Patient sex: M
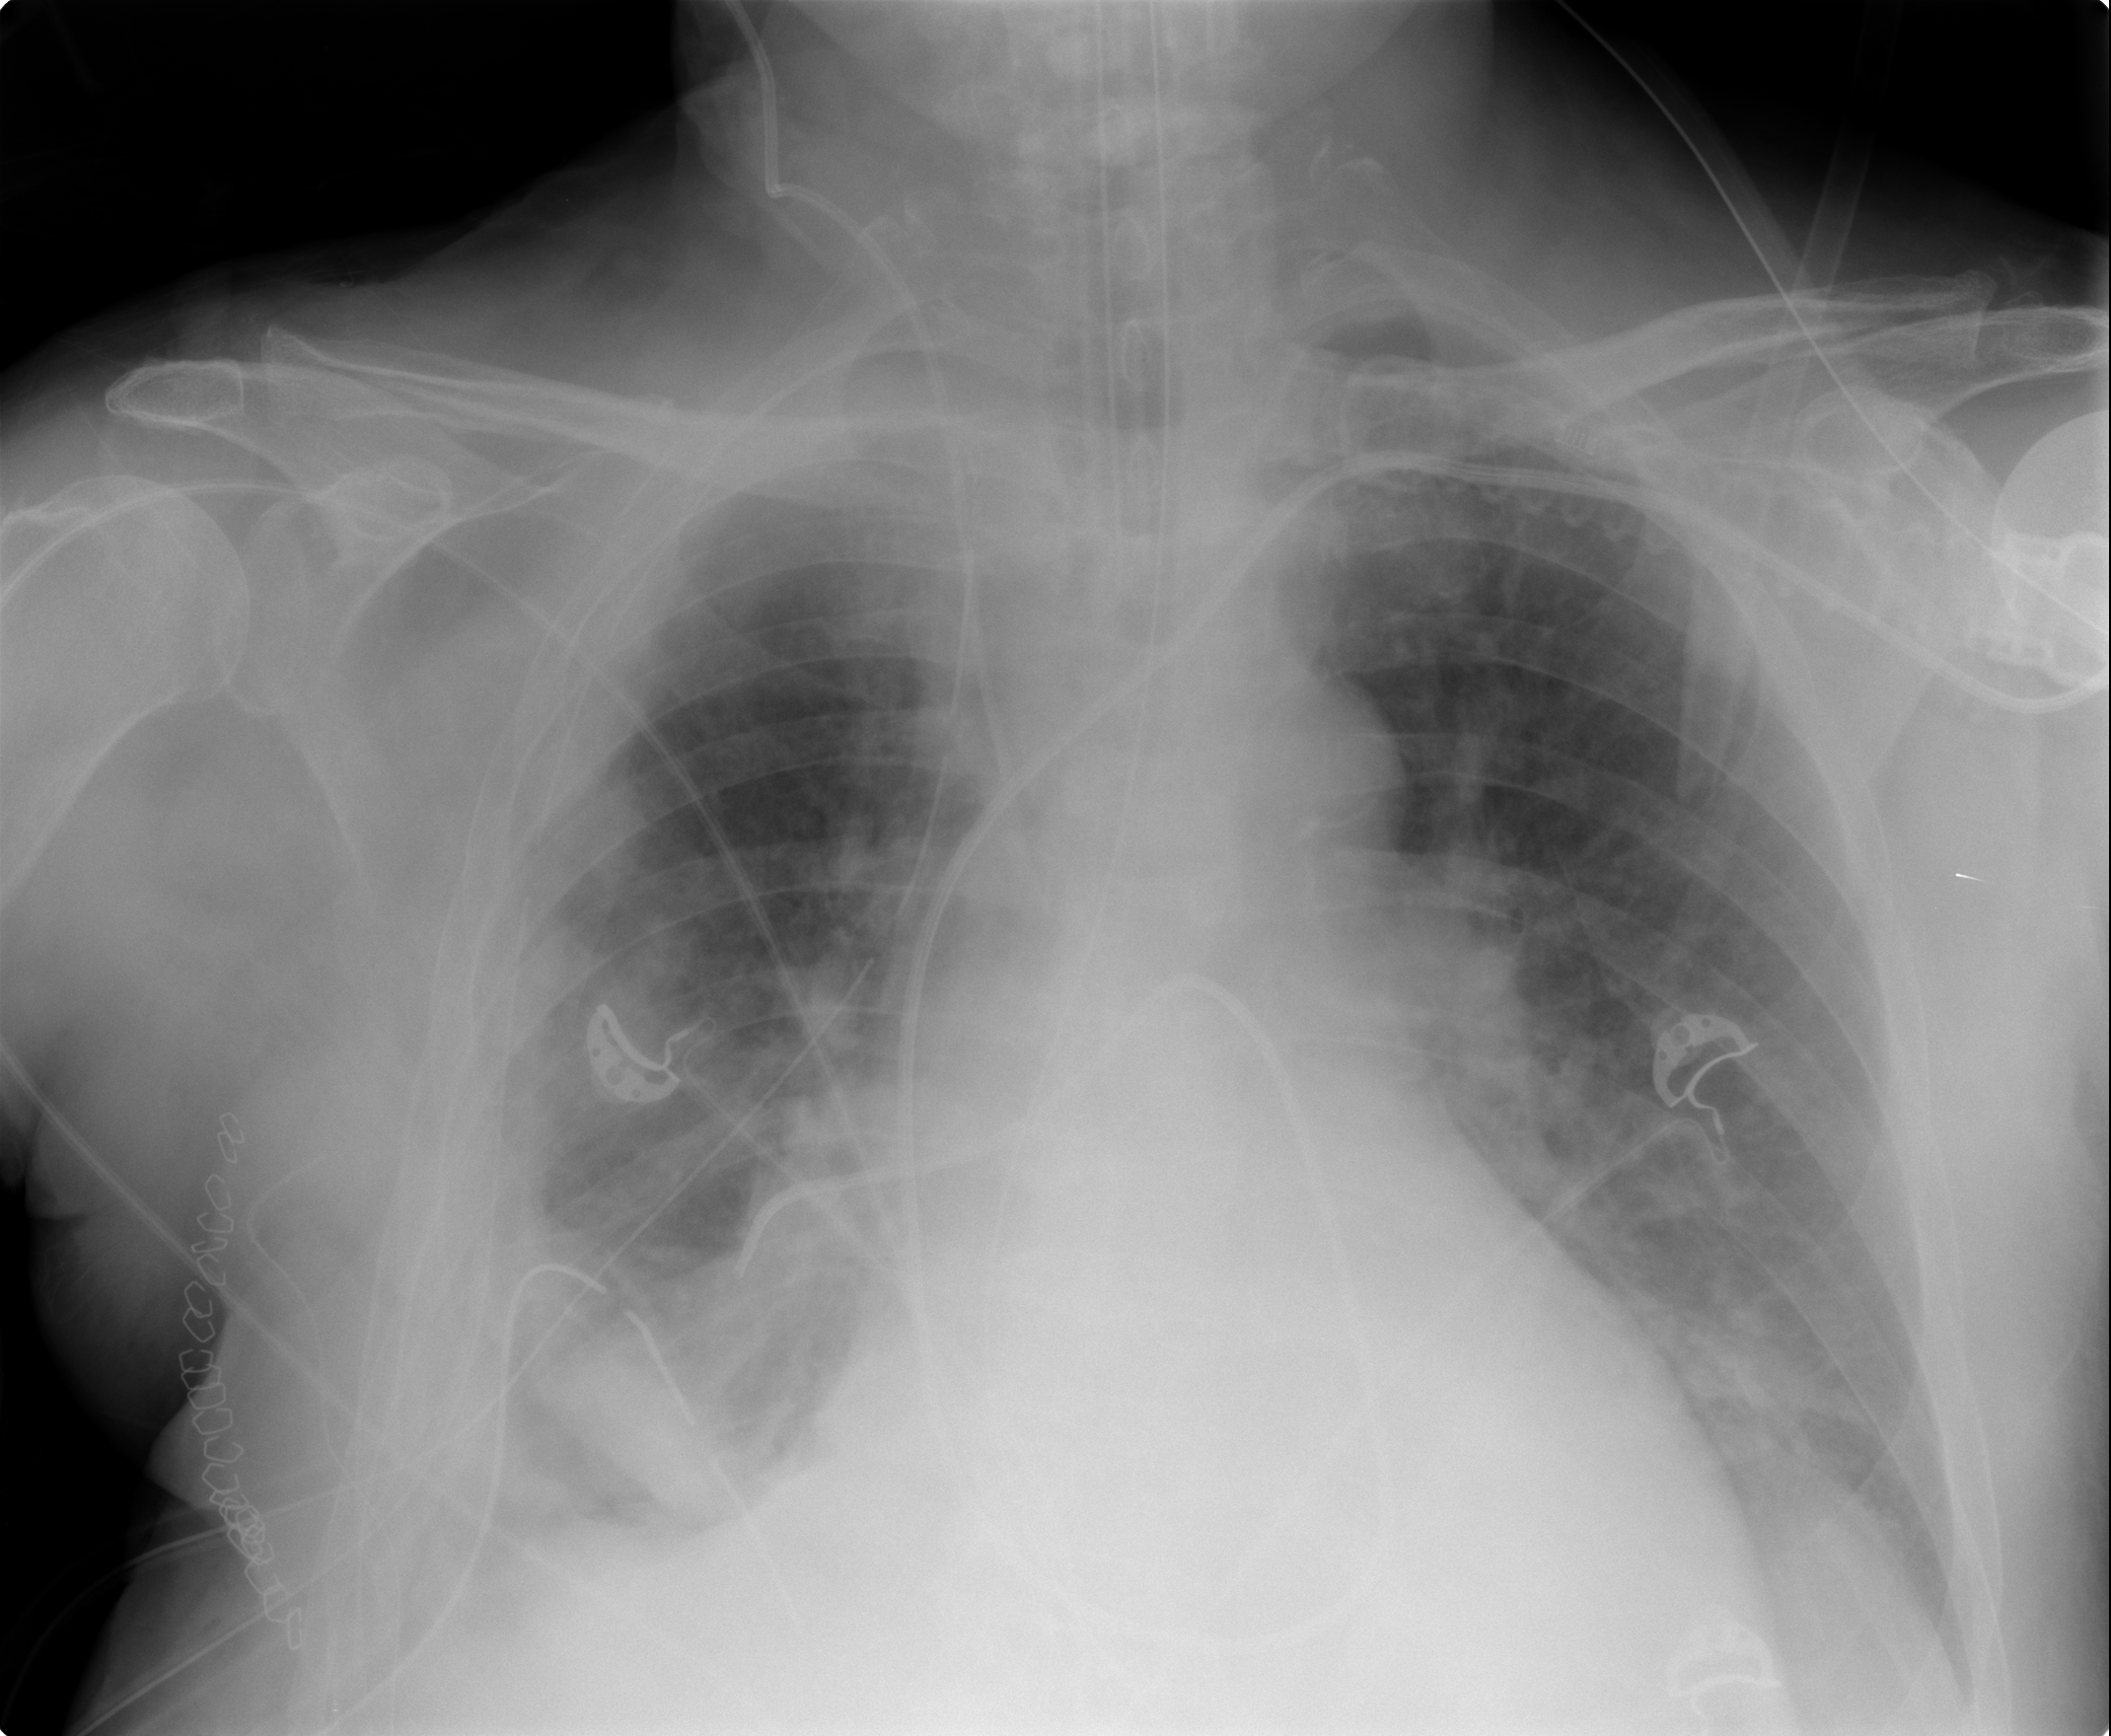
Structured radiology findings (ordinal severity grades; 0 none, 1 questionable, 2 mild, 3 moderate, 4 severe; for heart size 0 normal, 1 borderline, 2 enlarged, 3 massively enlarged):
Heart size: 2
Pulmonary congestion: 2
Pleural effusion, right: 2
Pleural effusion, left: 2
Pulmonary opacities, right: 0
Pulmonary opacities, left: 0
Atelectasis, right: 2
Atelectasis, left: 2